Question: Is it possible to limit the types of files that can be uploaded into SSRS 2008?
So far I have only been able to completely restrict file upload. We just want to limit it to certain file types.

Thanks!
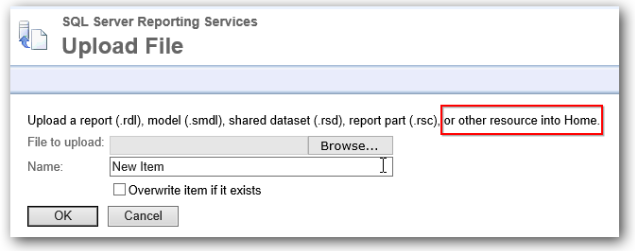
Answer: I don't know that there's an explicit way to limit the file extensions that can be uploaded, but a solution for you may be to implement the "My Reports" feature in SSRS. With this feature, you can grant each user their own reports folder which you can then edit permissions to allow them to upload reports, but not additional resources.
<URL> describes how to turn on the feature and includes a lot of useful information on the My Reports feature. This gives any administrators access to the user's folder, however each individual gets their own separate folder which makes collaboration a bit more difficult.
I believe unchecking the "Manage Resources" permission in the image below would do what you need.
<URL>
EDIT: Sorry, looks like you have SSRS 2008. <URL> should help get MyReports working in 2008 if the above doesn't work.